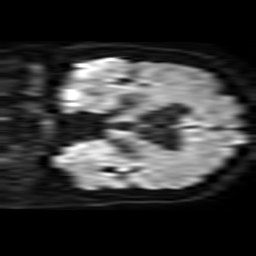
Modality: TRACE
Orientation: coronal
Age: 77
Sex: female
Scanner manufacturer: philips
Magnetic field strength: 3 T
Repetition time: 3.762 s
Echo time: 0.06011 s